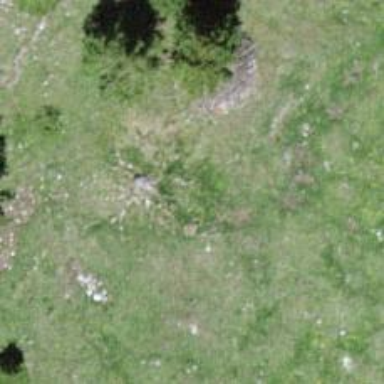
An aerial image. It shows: Needle-leaved tree in natural setting.